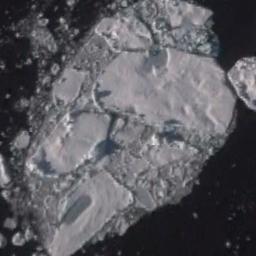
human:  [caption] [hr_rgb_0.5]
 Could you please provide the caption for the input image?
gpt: There are several large and numerous small pieces of super large ice floating on the blue sea .

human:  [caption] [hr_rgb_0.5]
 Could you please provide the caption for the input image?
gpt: There is a big ice and many small ice on the dark blue sea .

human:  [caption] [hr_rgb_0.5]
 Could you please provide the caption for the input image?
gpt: There is sea ice of varying size and distribution .

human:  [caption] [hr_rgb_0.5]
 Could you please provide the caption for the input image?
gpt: A large piece of sea ice floats in the deep blue sea and there are a lot of small pieces of sea ice nearby .

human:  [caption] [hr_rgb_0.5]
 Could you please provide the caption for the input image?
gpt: There are sea ice linked into a sheet .